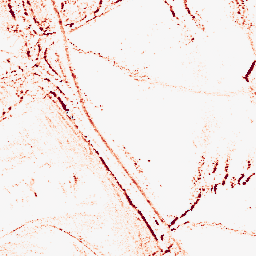
Category: morphological
Decomposition family: morphological_rect
Decomposition parameters: operation: opening
width: 5
height: 3
Upsampling method: regularized
Upsampling parameters: scale: 4
lambda_reg: 0.001
Upsampling scale: 4